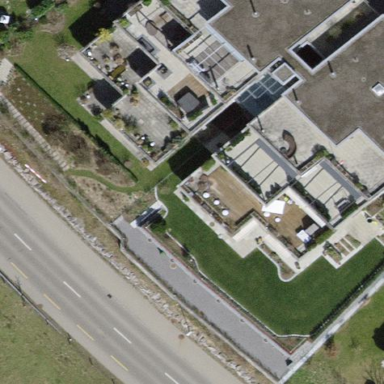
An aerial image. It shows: Terrace building with flat roof.